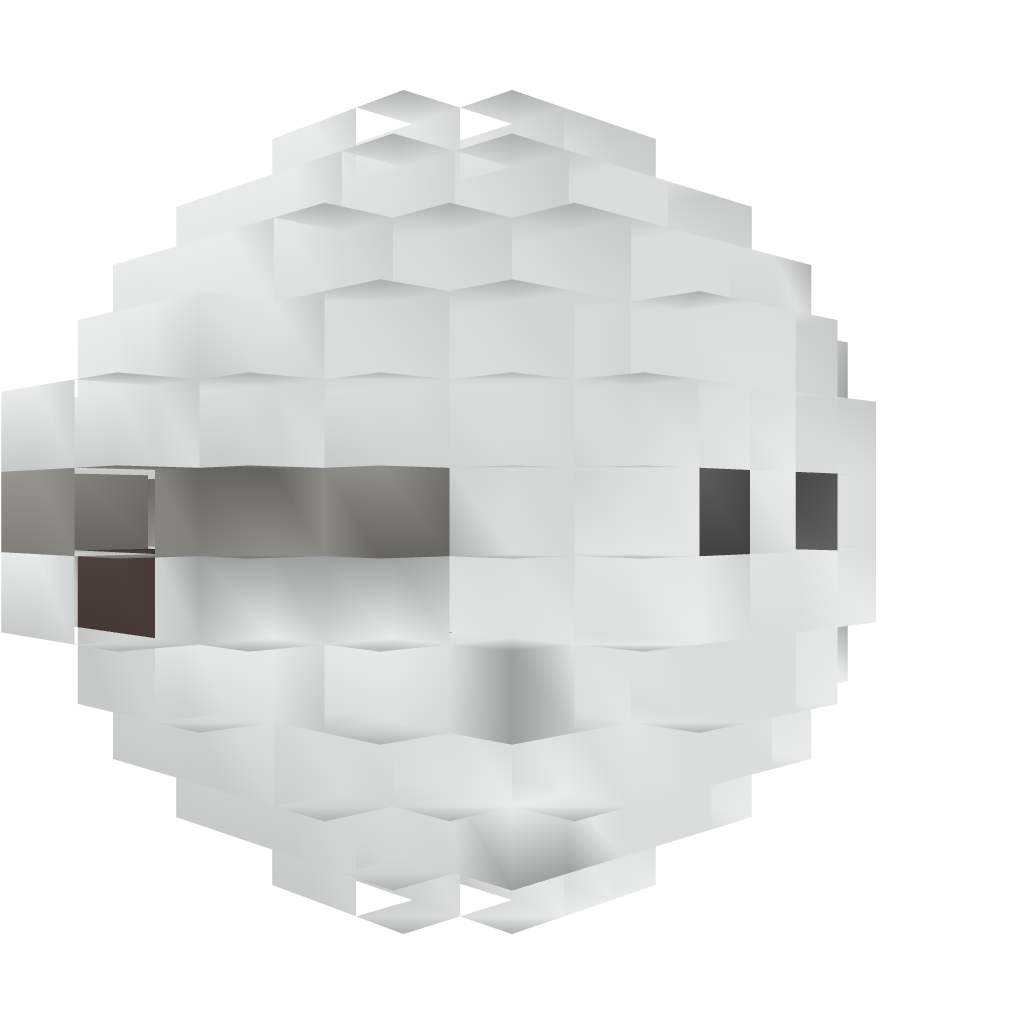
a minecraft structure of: The LOLwut Cargo Airskiff